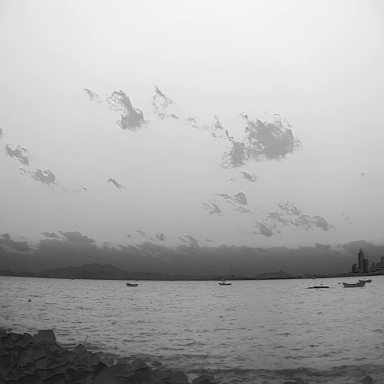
There are five bulk_carriers in the infrared image.